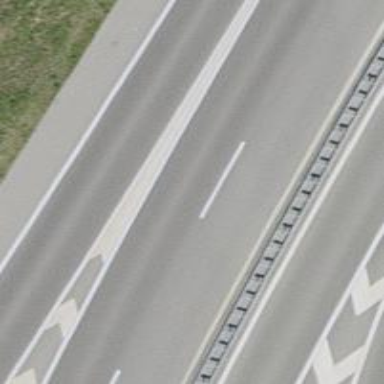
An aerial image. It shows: Asphalt motorway link.